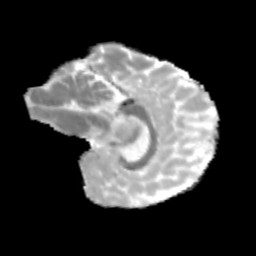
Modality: MD
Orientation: sagittal
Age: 13
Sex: male
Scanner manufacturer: siemens
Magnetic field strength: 3 T
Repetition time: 3.8 s
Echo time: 0.07 s